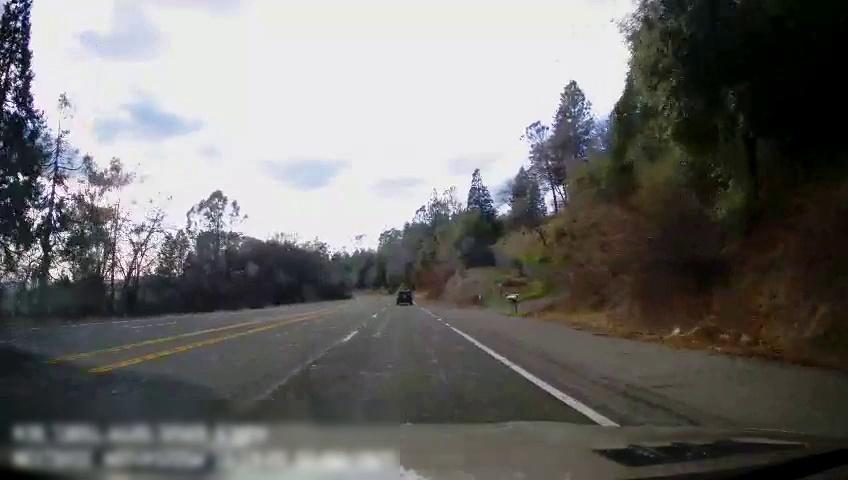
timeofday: Day
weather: Cloudy
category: Drivable Space
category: Vehicles | SUV
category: Lanes | Opposite Lane
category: Lanes | Alternate Lane
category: Lanes | Alternate Lane
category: Lanes | Current Lane
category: Lanes | Current Lane